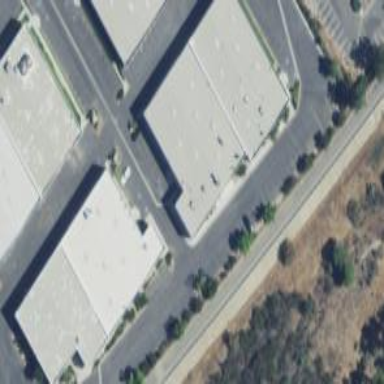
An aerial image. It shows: Warehouse.